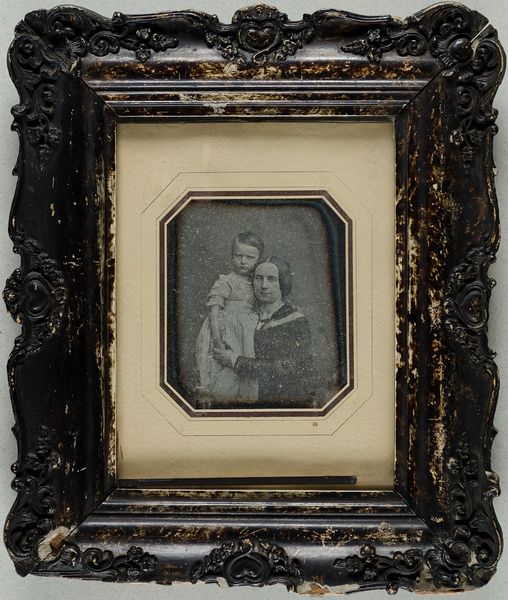
Titel: Mutter mit Kind
Standort: Hamburg
Institution: Museum für Kunst und Gewerbe Hamburg
Schlagwörter: frau, figur, kind, mutter, foto, fotografie, photographie, doppelbildnis, doppelportrait, photo, gerahmt, lichtbild, daguerreotypie, bildwerke, angewandte und bildende kunst, hessische systematik, porträtfotografie, porträtphotographie, doppelporträt